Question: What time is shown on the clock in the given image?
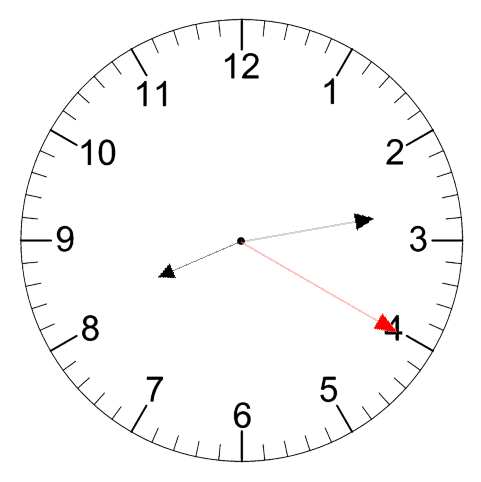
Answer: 08:13:20